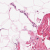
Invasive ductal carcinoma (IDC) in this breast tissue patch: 0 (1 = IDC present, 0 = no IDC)